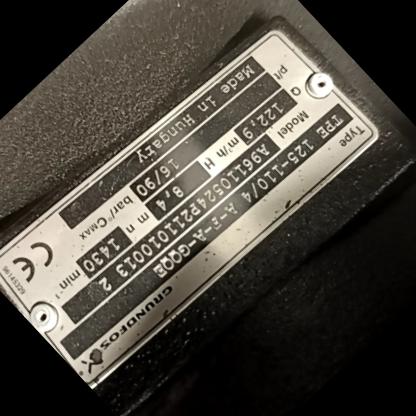
Klasa: tabliczka-znamionowa